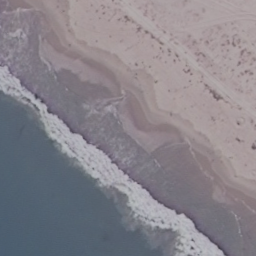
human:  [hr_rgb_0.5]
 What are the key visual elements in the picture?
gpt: beach